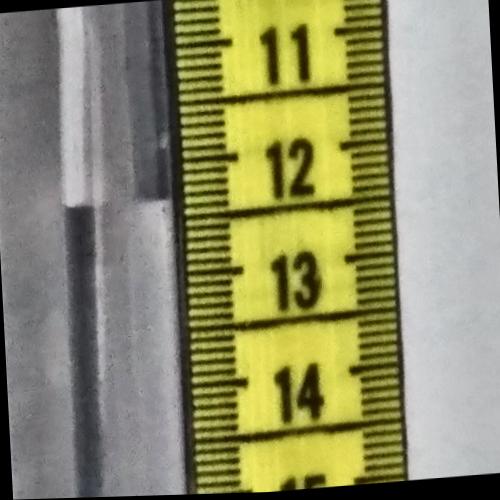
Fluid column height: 12.3 cm